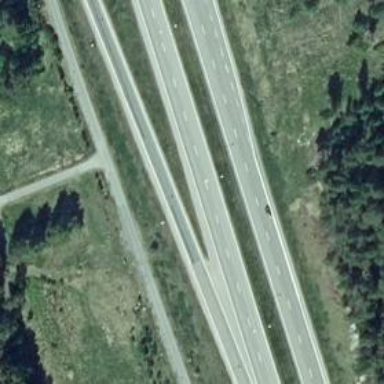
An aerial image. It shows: Asphalt motorway.